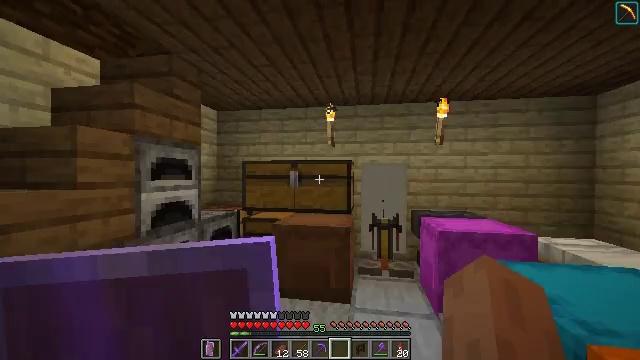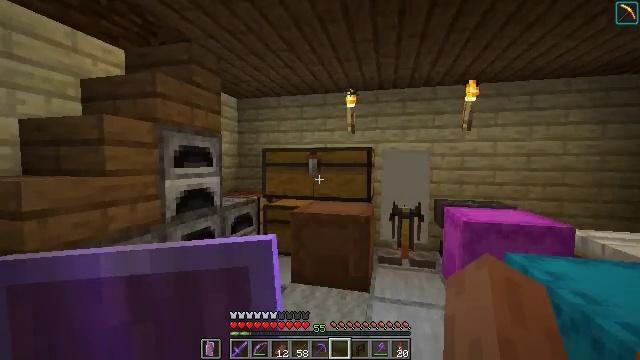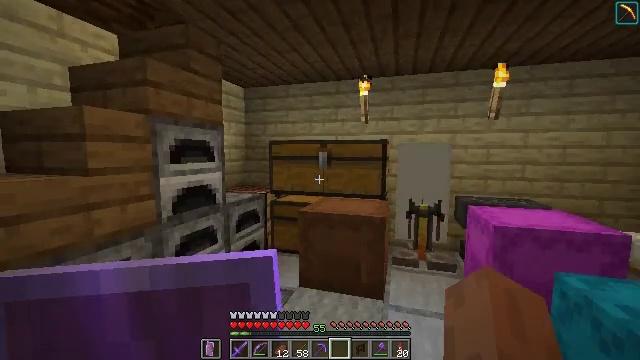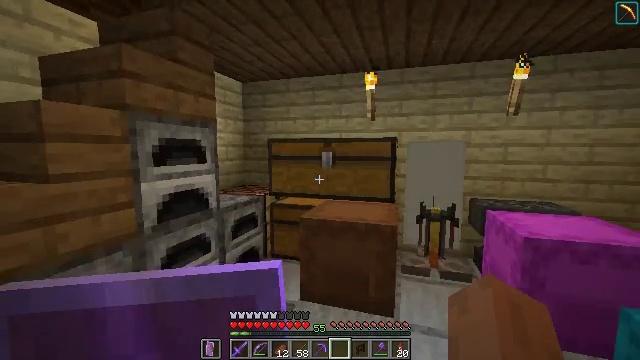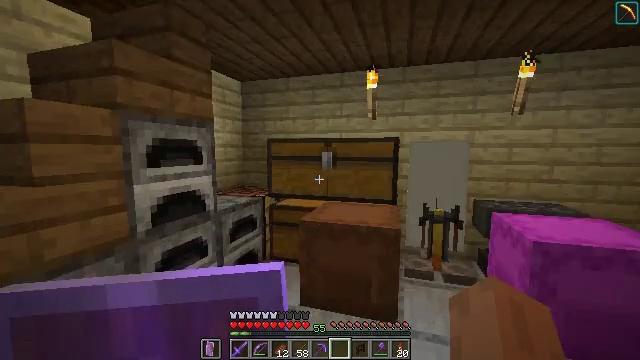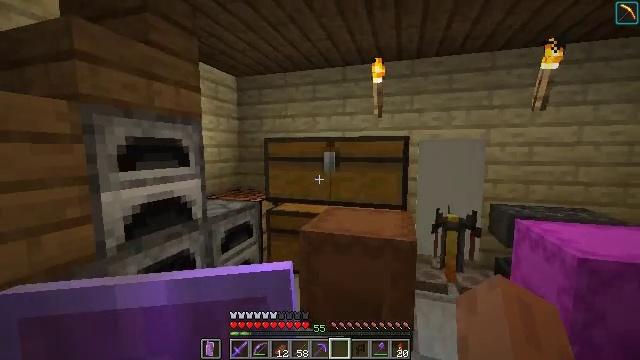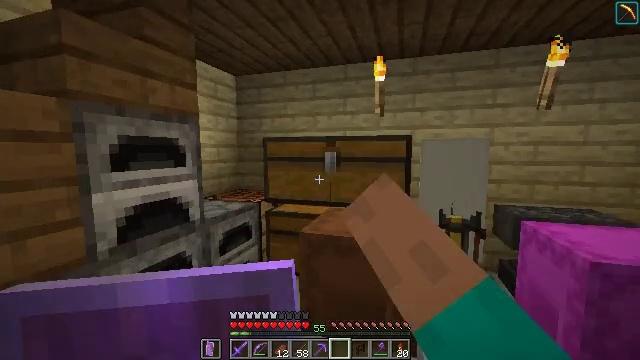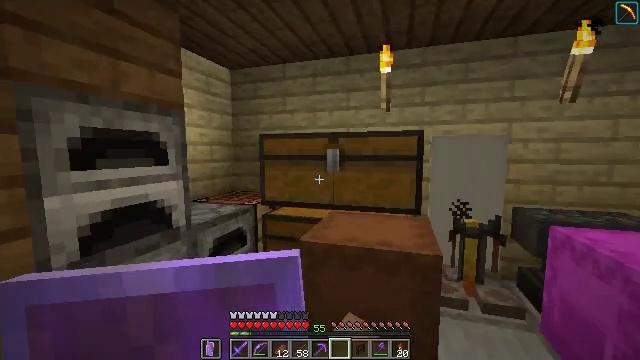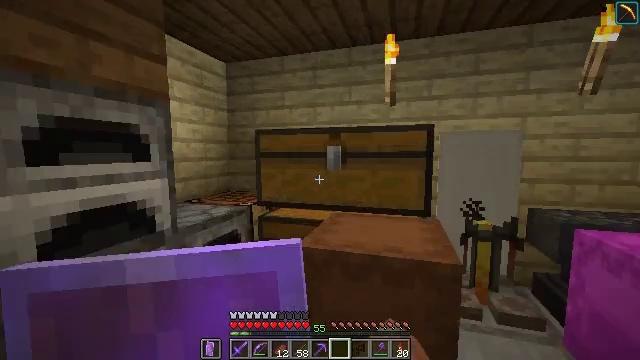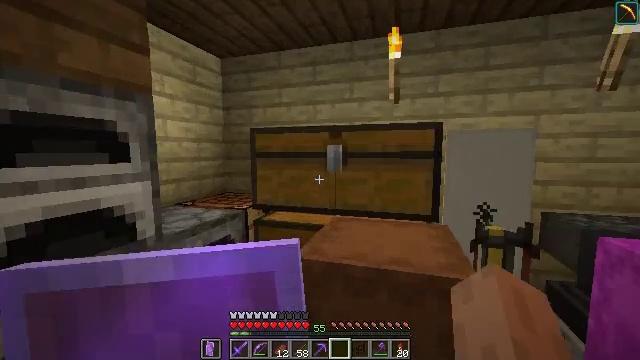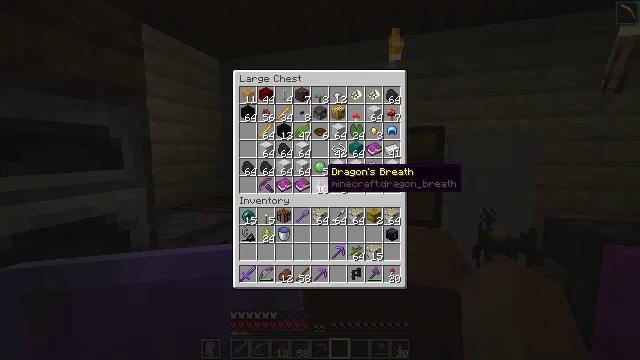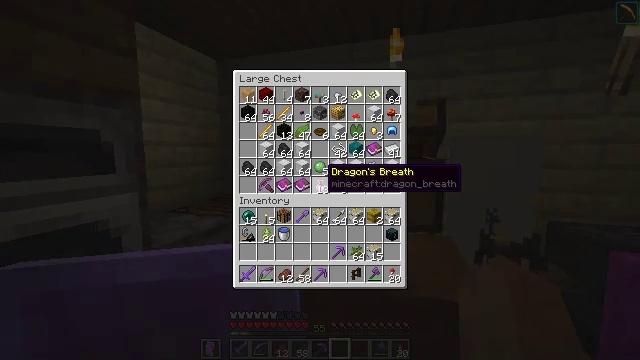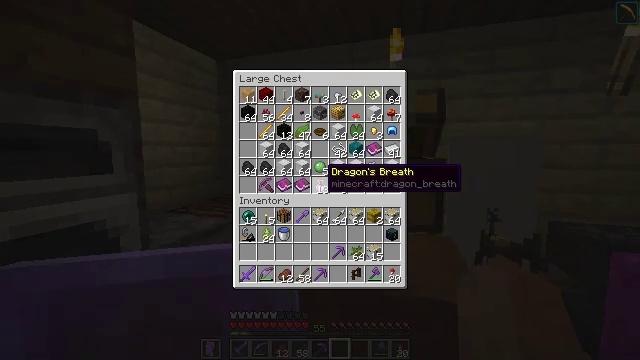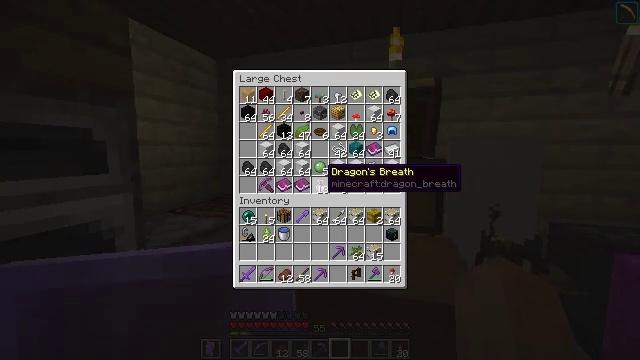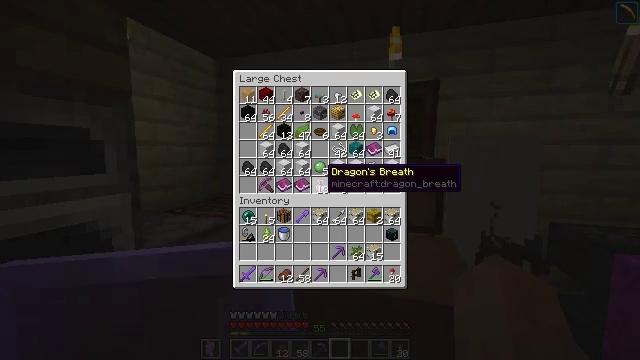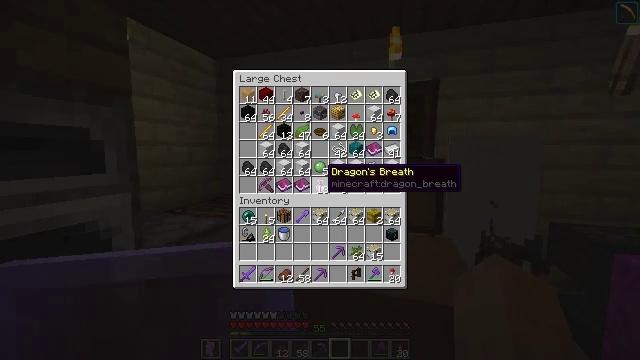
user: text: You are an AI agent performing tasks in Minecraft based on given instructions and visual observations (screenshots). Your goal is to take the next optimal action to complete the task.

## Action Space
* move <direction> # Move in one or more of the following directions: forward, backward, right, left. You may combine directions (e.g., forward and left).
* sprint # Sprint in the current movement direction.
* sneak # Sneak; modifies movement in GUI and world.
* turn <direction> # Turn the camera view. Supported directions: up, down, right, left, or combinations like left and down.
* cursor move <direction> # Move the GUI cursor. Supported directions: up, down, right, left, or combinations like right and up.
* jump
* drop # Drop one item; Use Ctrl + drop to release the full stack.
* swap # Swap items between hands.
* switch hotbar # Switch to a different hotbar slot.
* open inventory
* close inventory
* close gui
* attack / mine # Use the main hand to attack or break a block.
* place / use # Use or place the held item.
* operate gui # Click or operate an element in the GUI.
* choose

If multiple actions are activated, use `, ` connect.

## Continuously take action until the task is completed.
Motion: motion action
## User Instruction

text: Open the crafting table to craft a lead with string and slimeball.
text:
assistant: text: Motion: move forward, turn left and down
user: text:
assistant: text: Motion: move forward, turn left and down
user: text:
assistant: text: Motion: move forward
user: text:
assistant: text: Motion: move forward
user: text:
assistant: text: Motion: move forward, use / place
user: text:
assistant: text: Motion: move forward, use / place
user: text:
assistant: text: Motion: move forward, use / place
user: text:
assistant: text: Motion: move forward, use / place
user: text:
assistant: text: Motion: no_op
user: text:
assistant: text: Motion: no_op
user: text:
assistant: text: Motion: no_op
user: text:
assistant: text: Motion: no_op
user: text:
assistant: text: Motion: no_op
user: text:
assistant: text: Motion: no_op
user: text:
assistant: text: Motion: no_op
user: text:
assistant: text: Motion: no_op
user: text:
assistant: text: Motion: no_op
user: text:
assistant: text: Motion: no_op
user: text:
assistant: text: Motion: no_op
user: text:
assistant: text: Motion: no_op
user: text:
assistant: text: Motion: no_op
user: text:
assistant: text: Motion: no_op
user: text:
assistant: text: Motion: no_op
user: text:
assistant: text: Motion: no_op
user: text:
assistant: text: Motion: turn left and down
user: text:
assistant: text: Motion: turn left and down
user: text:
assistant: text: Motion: turn left and down
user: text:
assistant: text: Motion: turn down
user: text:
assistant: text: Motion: no_op
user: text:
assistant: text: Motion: no_op